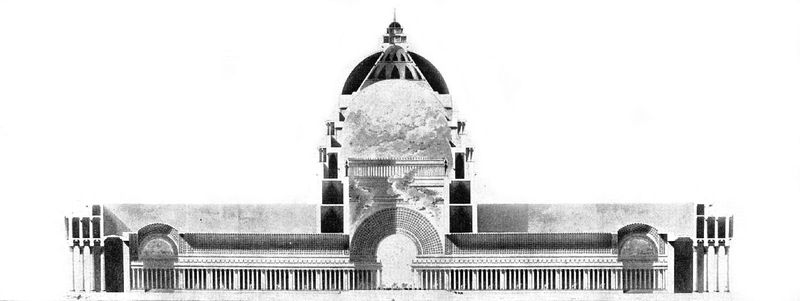
Titel: Entwurf  für die Kirche Madeleine von Boullée
Künstler: Etienne-Louis Boullée
Schlagwörter: himmel, wolken, grau, laterne, skizze, säule, säulen, zeichnung, dach, gebäude, architektur, kirche, turm, modell, bogen, kuppel, symmetrie, tor, galerien, halle, gewölbe, torbogen, dom, schnitt, entwurf, architrav, arkaden, archivolten, portikus, plan, querschnitt, geschoss, säulengang, stallung, aufriss, kollonaden, petersdom, hallen, kuppek